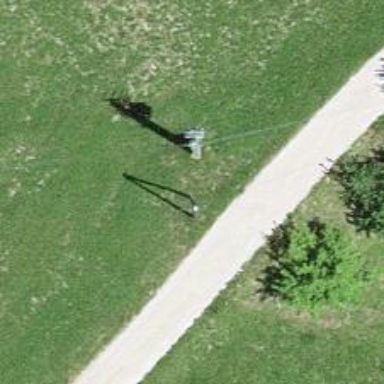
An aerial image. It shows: Power pole.